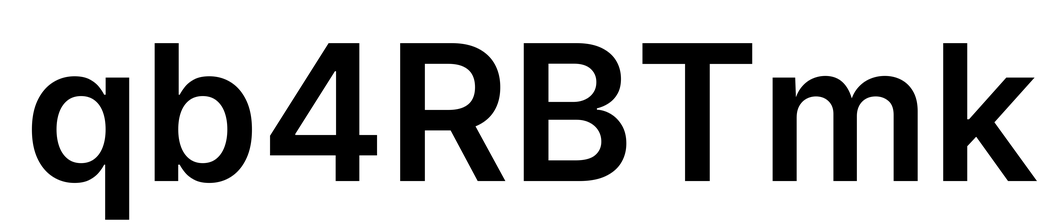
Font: Inter_SemiBold